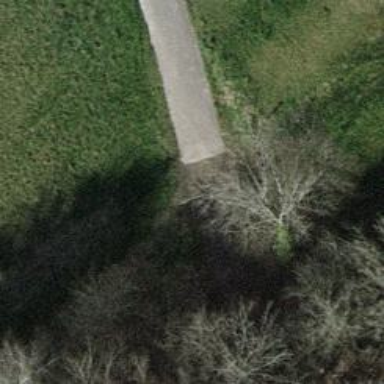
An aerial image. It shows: Path with surface of woodchips.